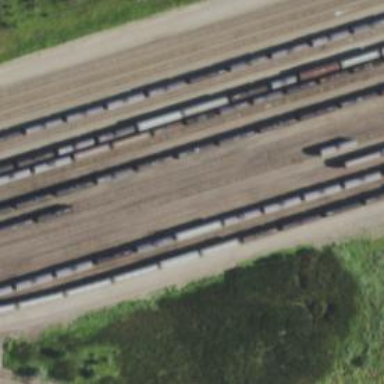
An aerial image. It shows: Railway yard used for servicing trains.